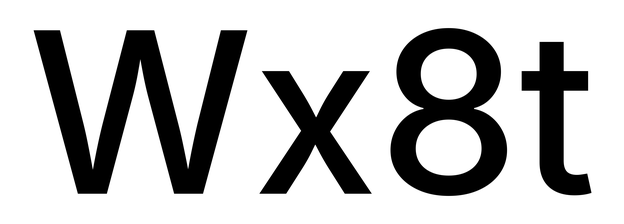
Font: Inter_Medium